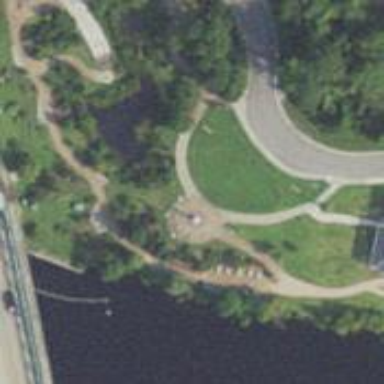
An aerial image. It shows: Memorial site with historic significance.